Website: bh-photo
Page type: gifting
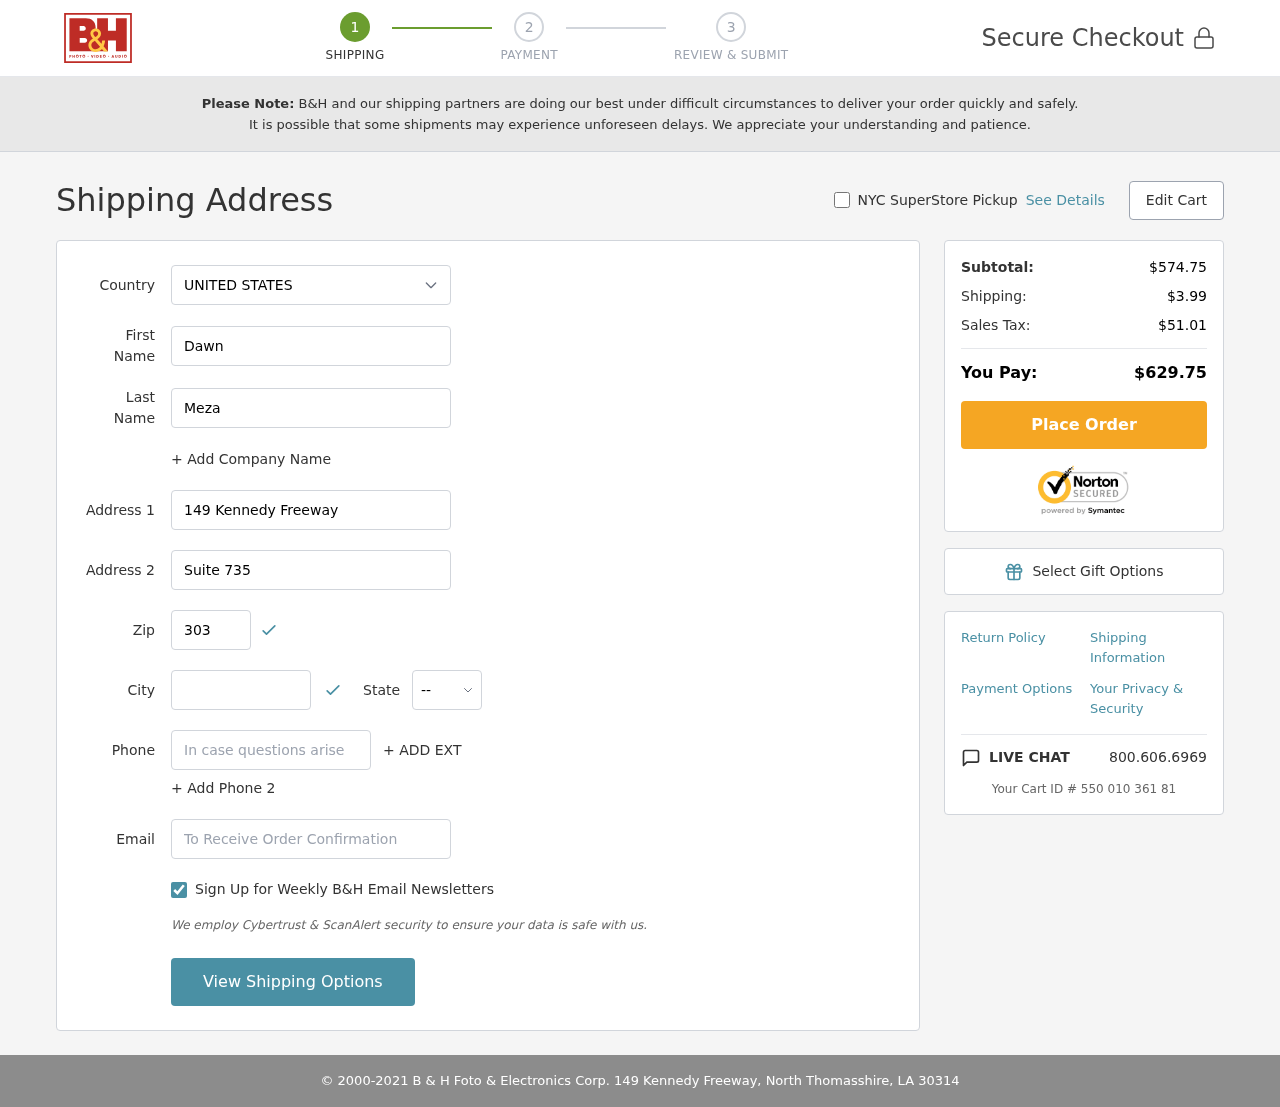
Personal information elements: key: PII_CITY
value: North Thomasshire
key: PII_COUNTRY
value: United States
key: PII_EMAIL
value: dawnmeza@gmail.com
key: PII_FIRSTNAME
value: Dawn
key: PII_LASTNAME
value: Meza
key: PII_PHONE
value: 4666534084
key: PII_POSTCODE
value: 30314
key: PII_STATE_ABBR
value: LA
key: PII_STREET
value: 149 Kennedy Freeway
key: PII_STREET2
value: Suite 735
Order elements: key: ORDER_SUBTOTAL
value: $574.75
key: ORDER_SHIPPING_COST
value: $3.99
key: ORDER_TAX
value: $51.01
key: ORDER_TOTAL
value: $629.75
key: ORDER_ID
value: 550 010 361 81